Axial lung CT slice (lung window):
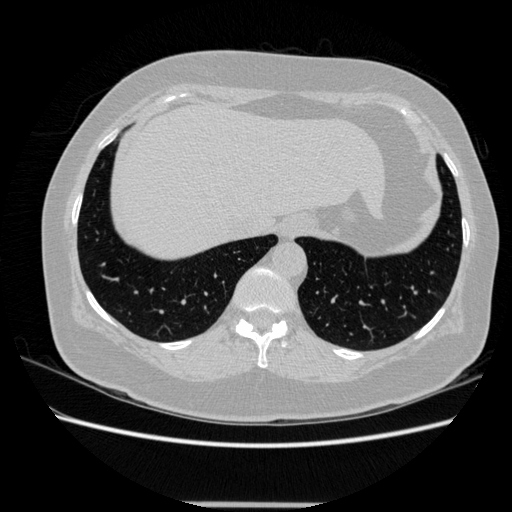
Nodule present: no